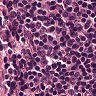
Metastatic tissue present: no